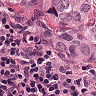
Metastatic tissue present: yes